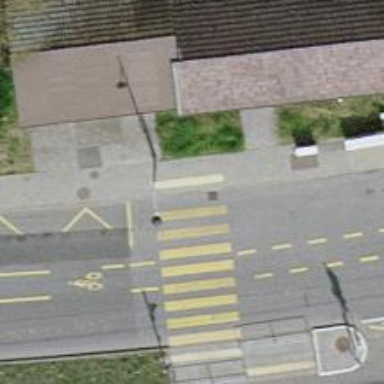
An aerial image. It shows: Footway with asphalt surface and zebra crossing.